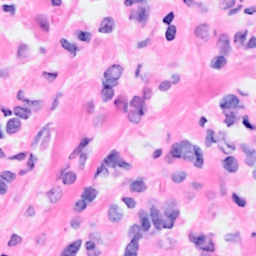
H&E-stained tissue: Breast